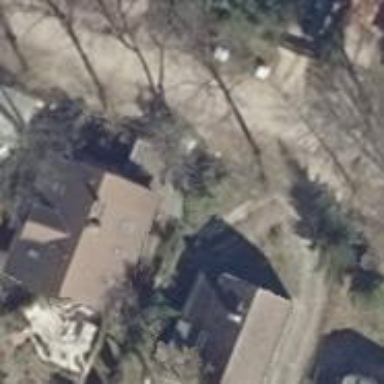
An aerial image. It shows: Detached building.